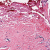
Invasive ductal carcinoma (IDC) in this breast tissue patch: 0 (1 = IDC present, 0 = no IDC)